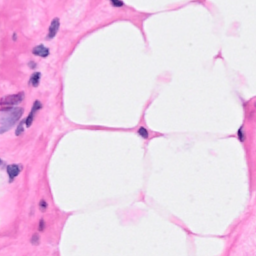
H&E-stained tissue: Breast